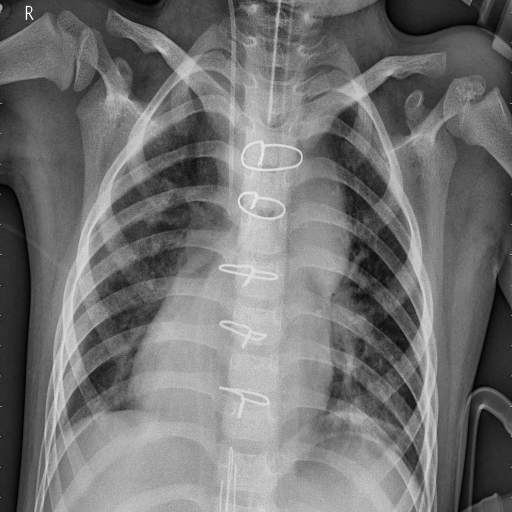
Finding: PNEUMONIA